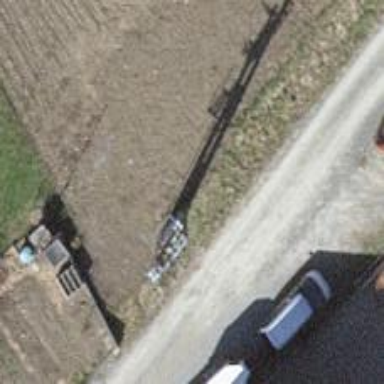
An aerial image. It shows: Distribution transformer attached to power pole.